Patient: sex M, age 57
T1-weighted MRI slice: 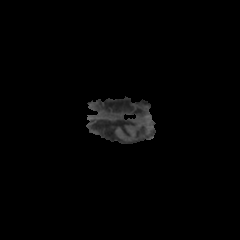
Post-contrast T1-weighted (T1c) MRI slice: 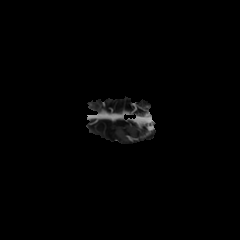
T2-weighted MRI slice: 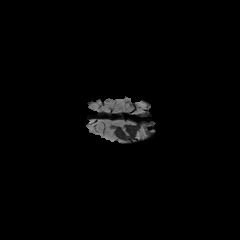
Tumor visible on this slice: no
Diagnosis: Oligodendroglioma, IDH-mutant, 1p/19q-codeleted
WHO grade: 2